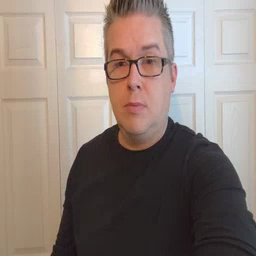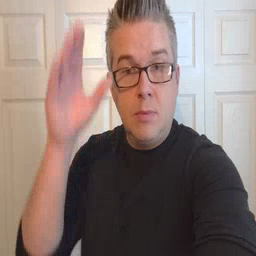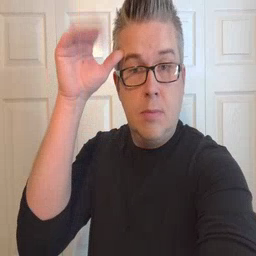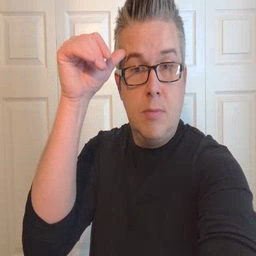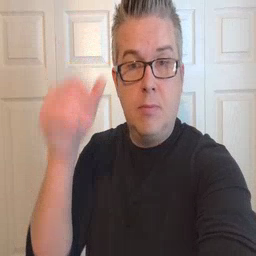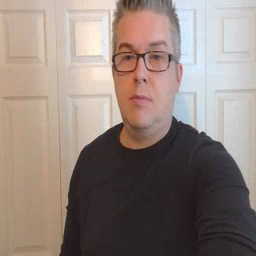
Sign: donkey